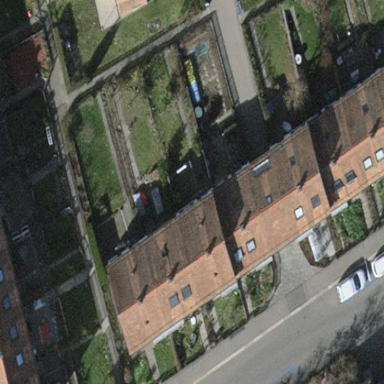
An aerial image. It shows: Terrace building with gabled roof.